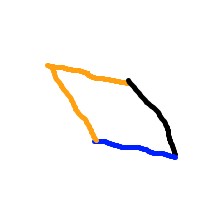
Shape: parallelogram